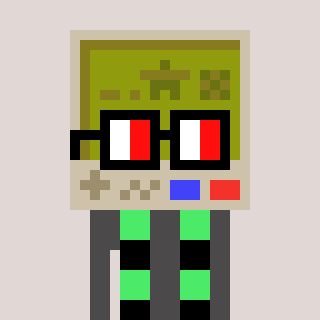
a pixel art character with square glasses with black frames and red eyes, a gameboy-shaped head and a grayscale-colored body on a warm background